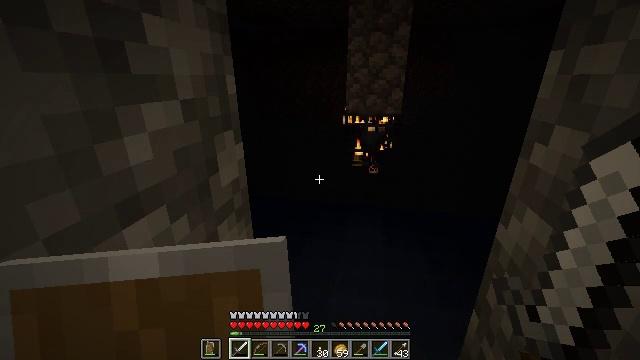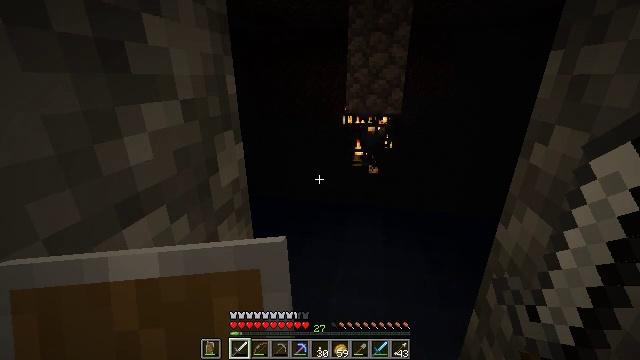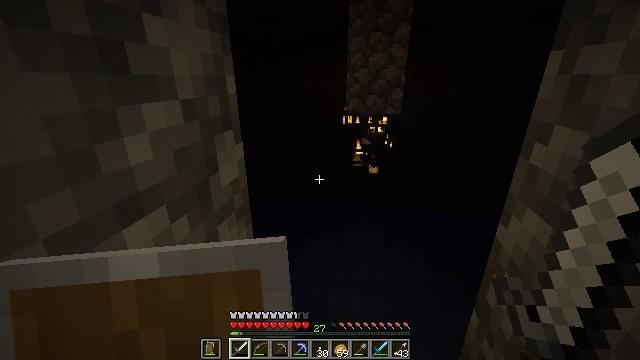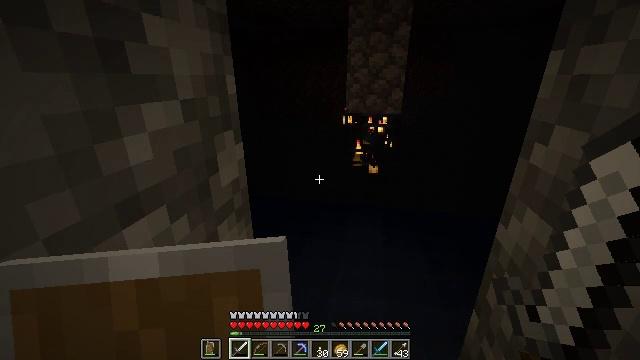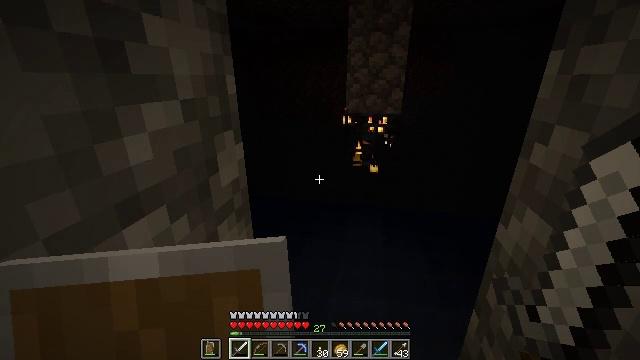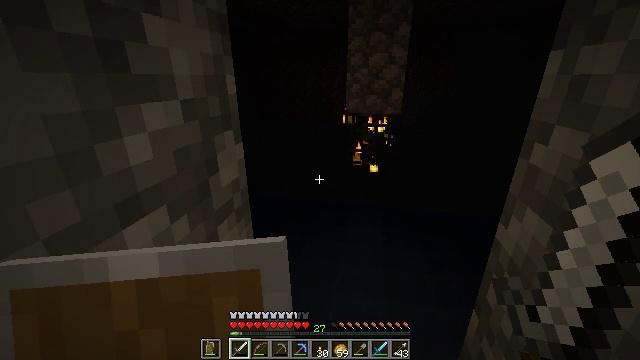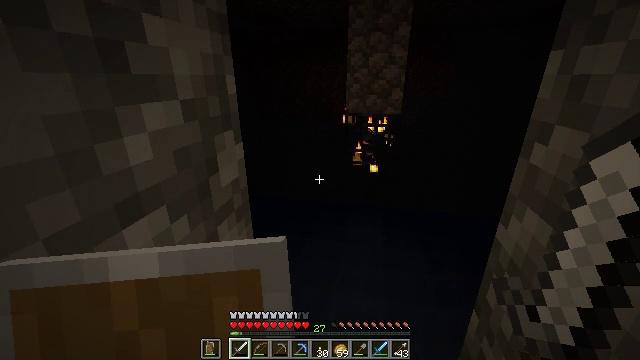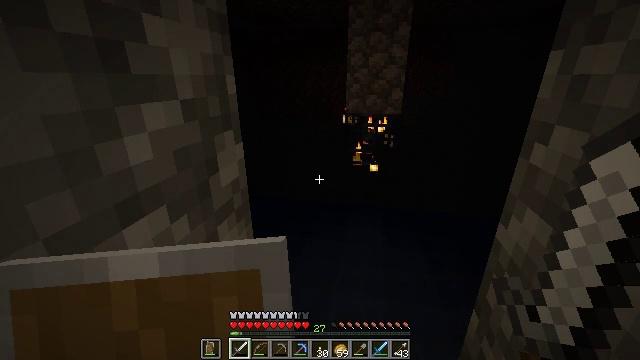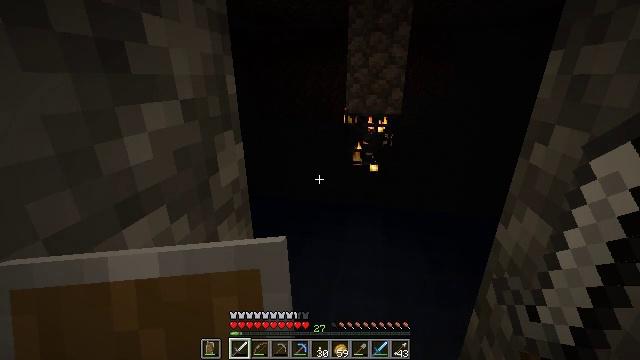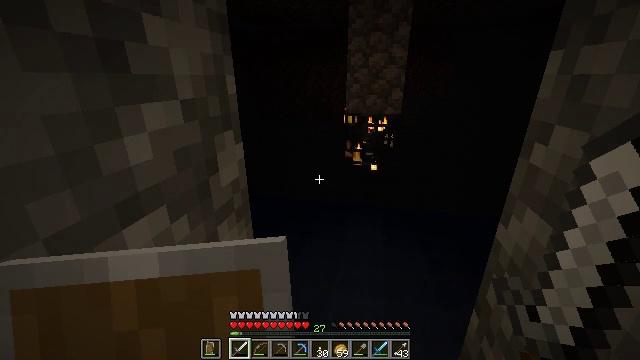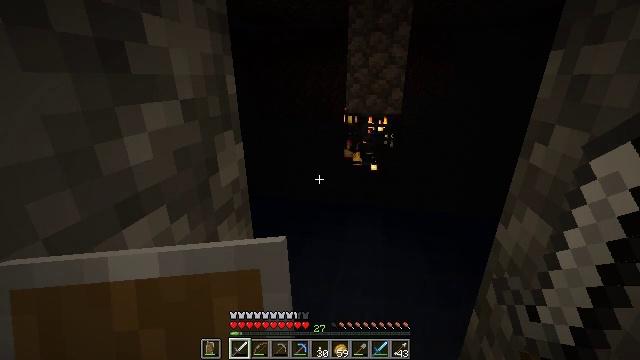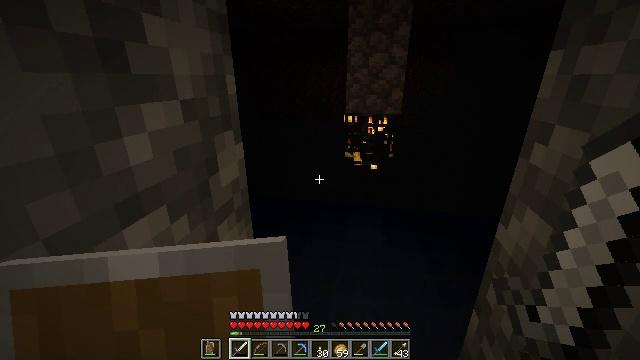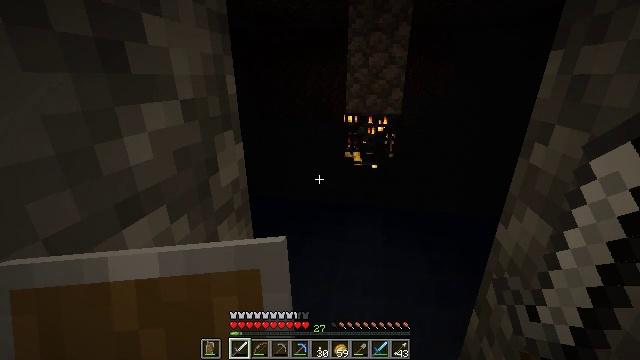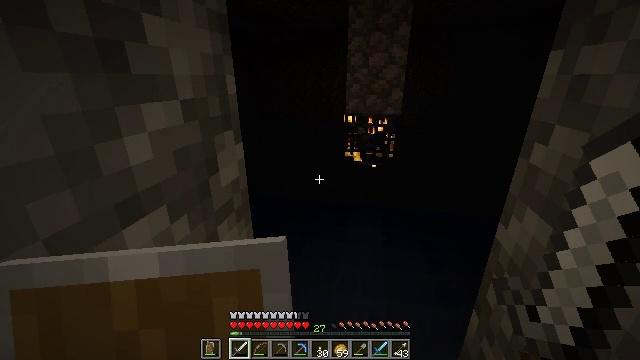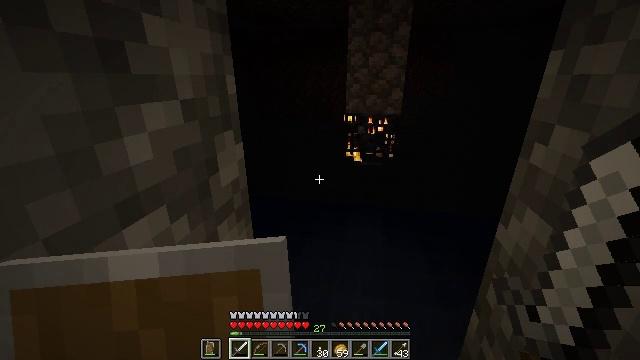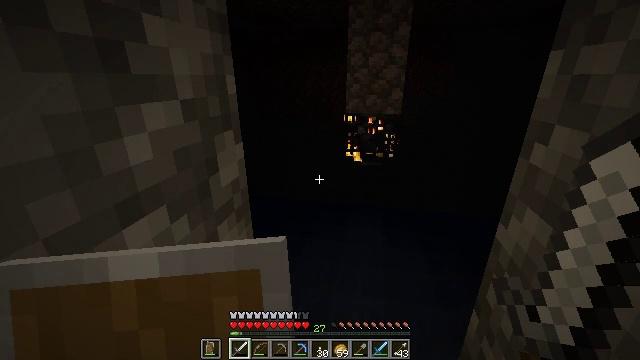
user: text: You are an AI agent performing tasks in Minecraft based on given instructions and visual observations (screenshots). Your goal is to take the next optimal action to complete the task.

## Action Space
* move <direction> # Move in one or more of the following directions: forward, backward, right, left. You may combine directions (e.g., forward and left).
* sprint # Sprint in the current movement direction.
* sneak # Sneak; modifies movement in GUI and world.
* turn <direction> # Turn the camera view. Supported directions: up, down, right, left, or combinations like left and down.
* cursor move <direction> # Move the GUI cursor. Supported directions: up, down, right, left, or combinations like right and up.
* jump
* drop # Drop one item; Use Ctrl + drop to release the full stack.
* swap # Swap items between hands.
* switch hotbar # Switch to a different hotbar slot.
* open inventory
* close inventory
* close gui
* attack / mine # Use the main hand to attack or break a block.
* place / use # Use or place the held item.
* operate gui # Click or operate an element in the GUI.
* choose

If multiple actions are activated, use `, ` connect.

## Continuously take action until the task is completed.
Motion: motion action
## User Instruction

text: Remove an iron sword from the inventory.
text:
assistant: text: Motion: no_op
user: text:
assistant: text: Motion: no_op
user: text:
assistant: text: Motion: no_op
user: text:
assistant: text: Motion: no_op
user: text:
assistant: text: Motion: no_op
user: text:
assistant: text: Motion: no_op
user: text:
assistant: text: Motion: no_op
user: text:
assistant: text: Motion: no_op
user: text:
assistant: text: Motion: no_op
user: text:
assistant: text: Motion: no_op
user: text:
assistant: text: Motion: no_op
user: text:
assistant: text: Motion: no_op
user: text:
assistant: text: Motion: no_op
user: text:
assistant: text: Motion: no_op
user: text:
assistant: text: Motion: no_op
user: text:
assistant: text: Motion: no_op
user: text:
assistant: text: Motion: no_op
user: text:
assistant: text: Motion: no_op
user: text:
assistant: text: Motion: no_op
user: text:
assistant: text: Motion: no_op
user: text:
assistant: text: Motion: no_op
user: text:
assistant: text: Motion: no_op
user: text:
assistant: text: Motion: no_op
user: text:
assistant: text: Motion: no_op
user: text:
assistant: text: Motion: no_op
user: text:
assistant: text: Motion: no_op
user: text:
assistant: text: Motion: no_op
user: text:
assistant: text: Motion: no_op
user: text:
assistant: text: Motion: no_op
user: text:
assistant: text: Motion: no_op